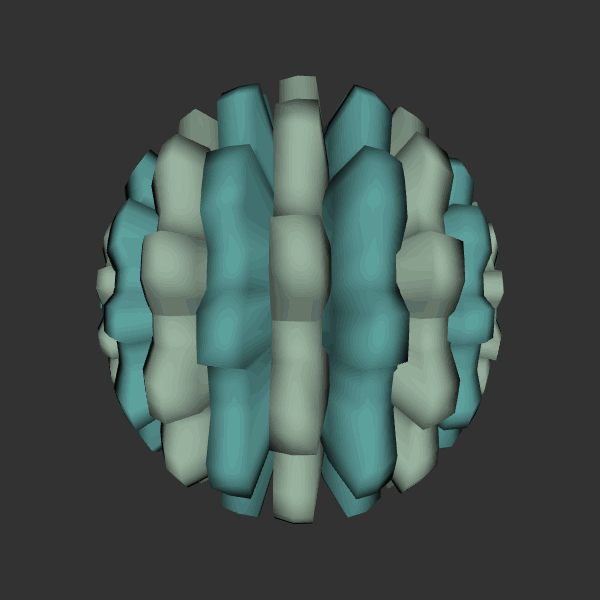
Background: dark